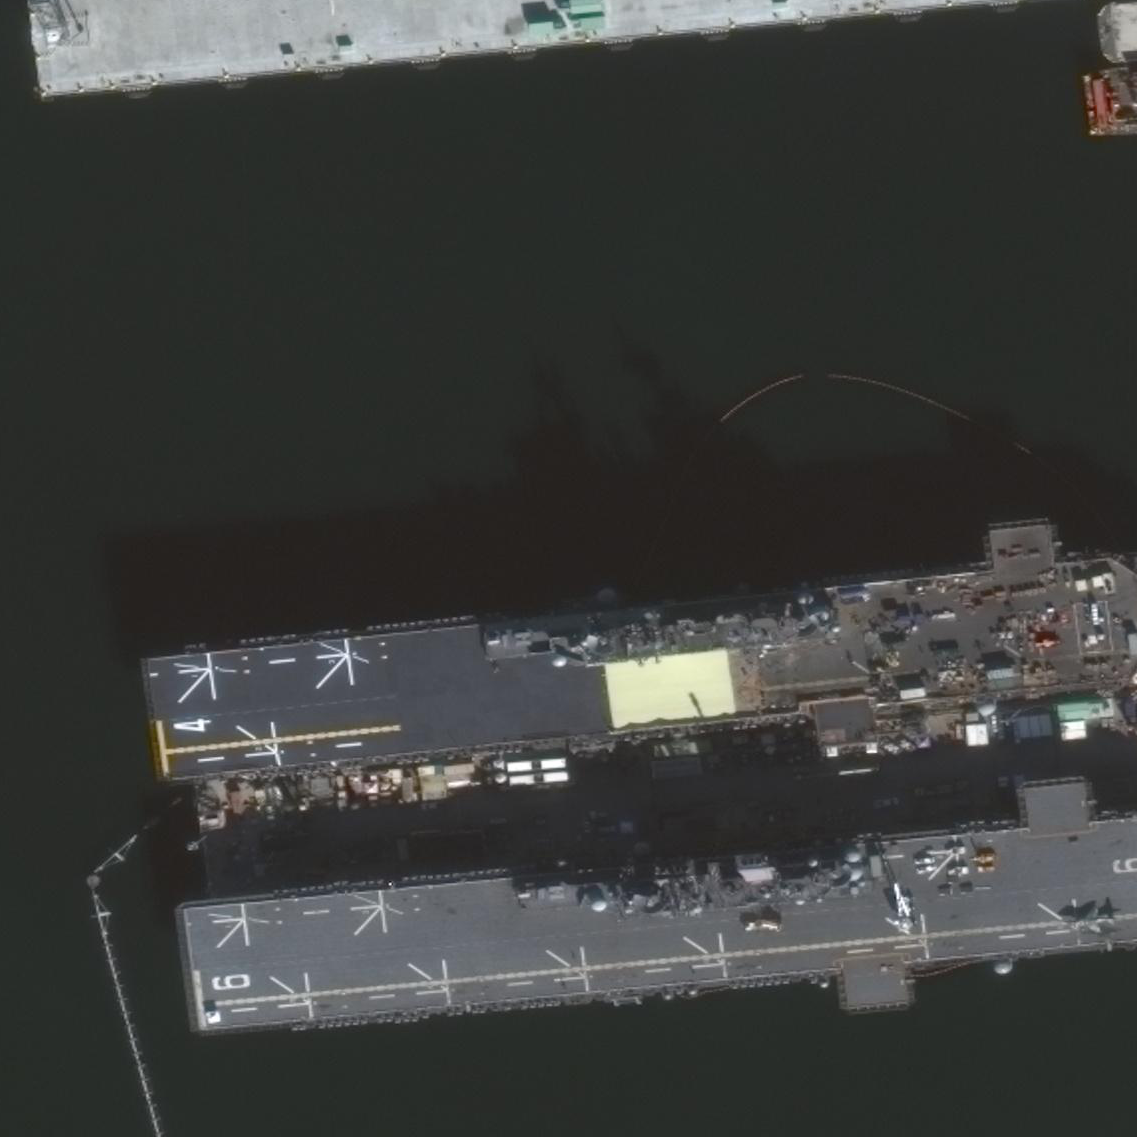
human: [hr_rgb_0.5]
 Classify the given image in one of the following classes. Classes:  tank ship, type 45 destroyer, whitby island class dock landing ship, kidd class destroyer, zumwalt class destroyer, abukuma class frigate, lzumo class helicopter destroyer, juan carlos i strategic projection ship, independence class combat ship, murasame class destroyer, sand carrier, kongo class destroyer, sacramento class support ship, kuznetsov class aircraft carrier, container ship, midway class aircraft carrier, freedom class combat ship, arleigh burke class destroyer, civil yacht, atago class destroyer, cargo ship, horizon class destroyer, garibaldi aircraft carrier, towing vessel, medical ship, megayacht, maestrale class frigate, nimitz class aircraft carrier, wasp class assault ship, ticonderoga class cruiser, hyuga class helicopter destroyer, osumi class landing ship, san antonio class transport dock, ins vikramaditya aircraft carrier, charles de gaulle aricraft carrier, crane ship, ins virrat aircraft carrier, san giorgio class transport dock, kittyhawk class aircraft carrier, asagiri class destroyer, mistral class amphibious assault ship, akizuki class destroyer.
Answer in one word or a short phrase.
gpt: Wasp class assault ship